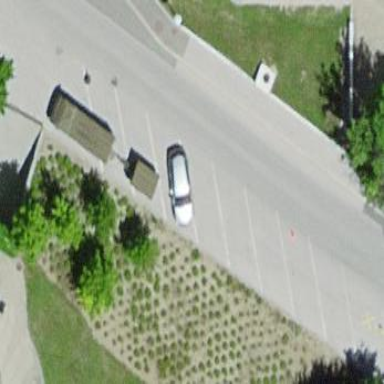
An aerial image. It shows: Parking lane area.